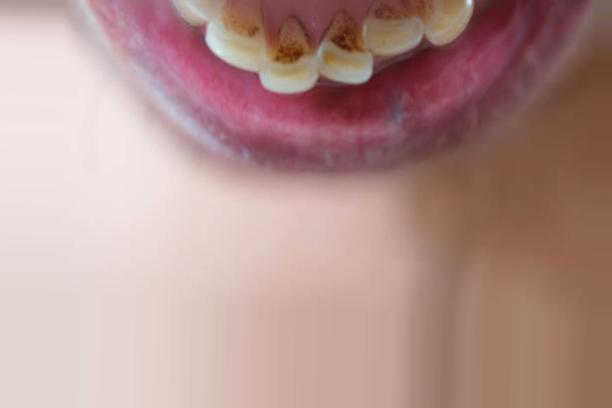
Condition: Tooth Discoloration